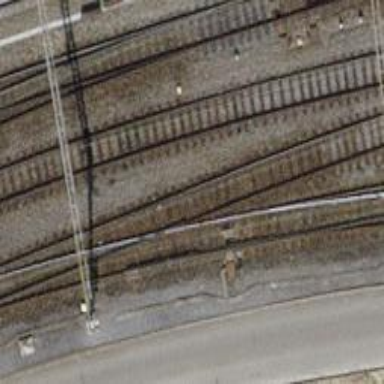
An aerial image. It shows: Railway yard with one track. The railway is electrified with contact line.